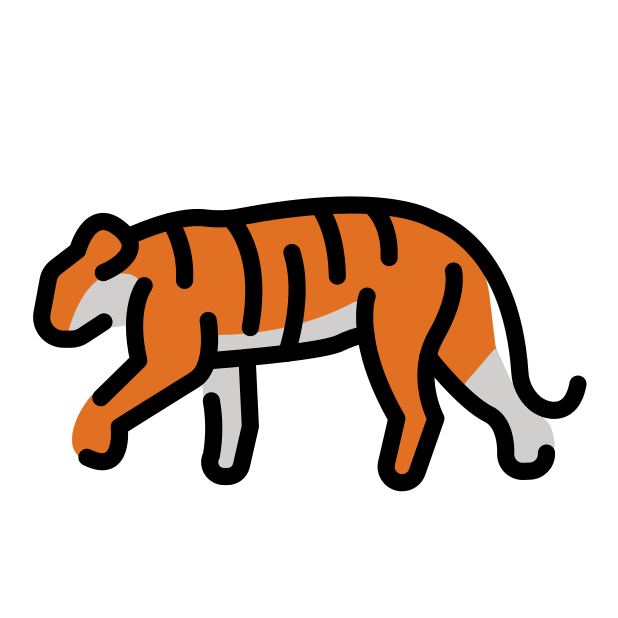
Emoji: 🐅
Name: tiger
Unicode: 0x1f405